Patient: sex M, age 65
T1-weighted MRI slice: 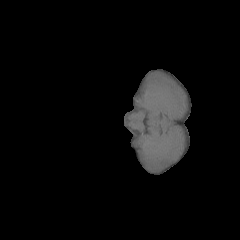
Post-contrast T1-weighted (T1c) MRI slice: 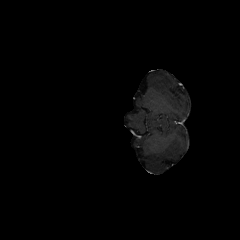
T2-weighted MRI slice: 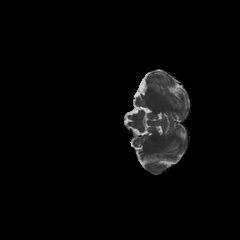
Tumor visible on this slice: no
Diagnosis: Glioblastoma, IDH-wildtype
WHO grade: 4